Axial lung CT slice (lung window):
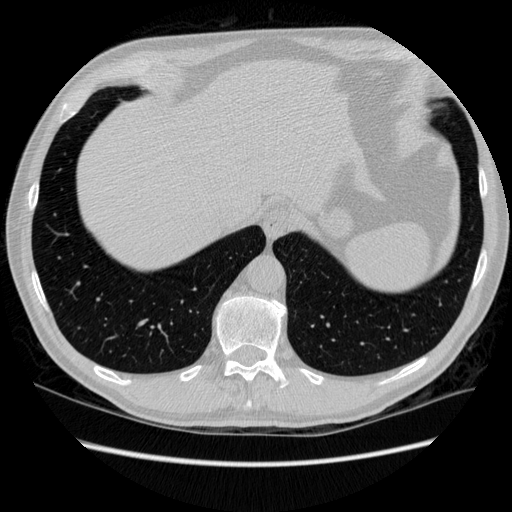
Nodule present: no